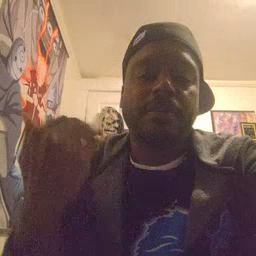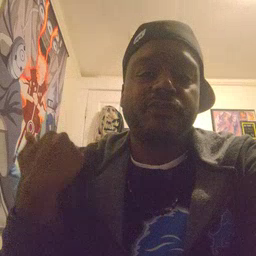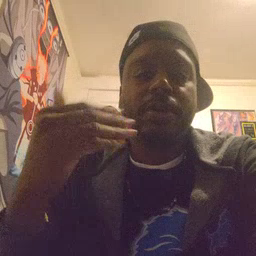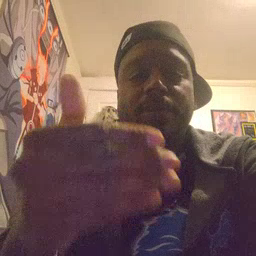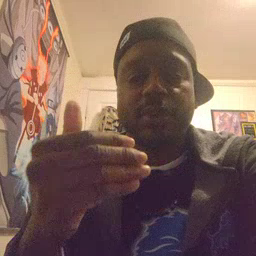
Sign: before